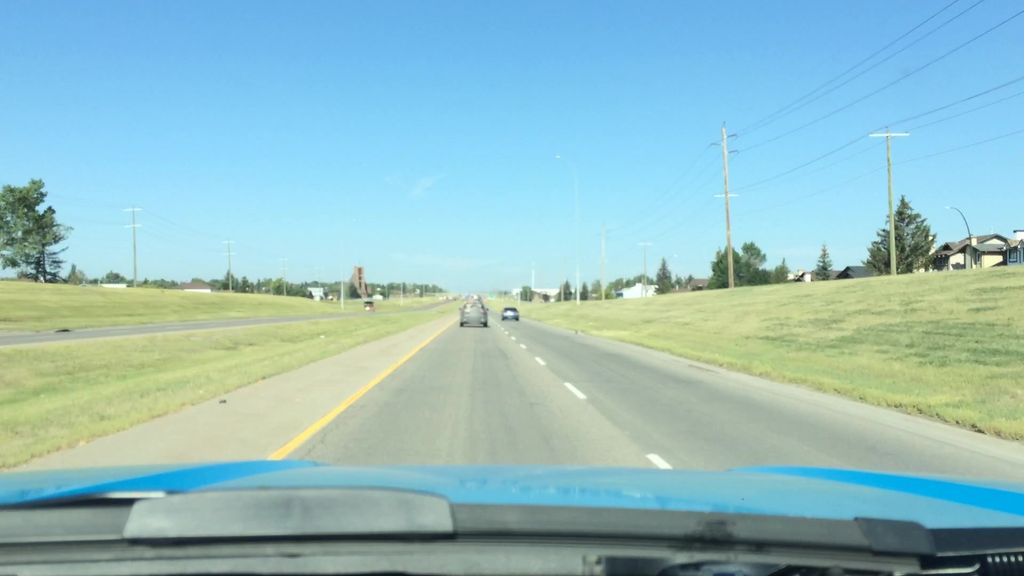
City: calgary